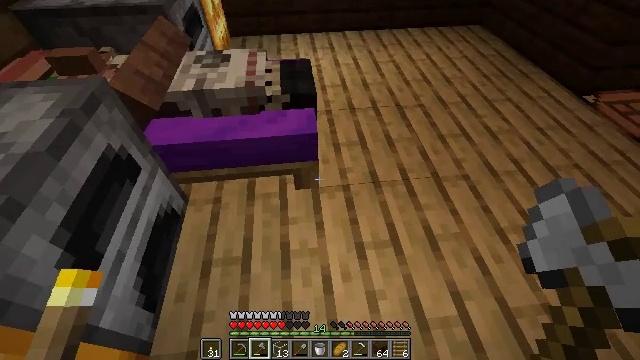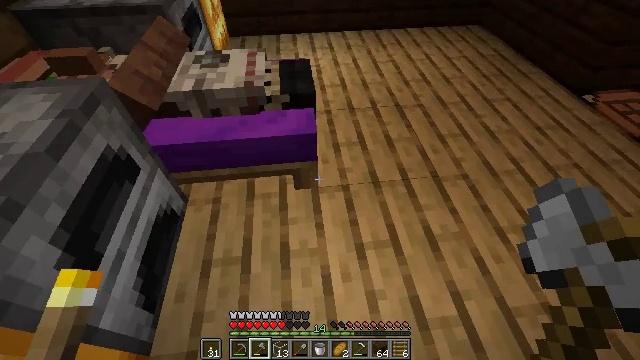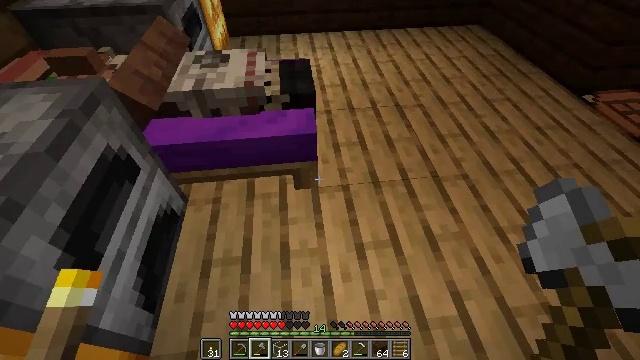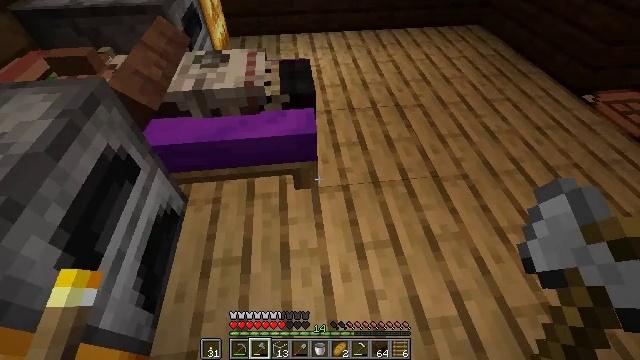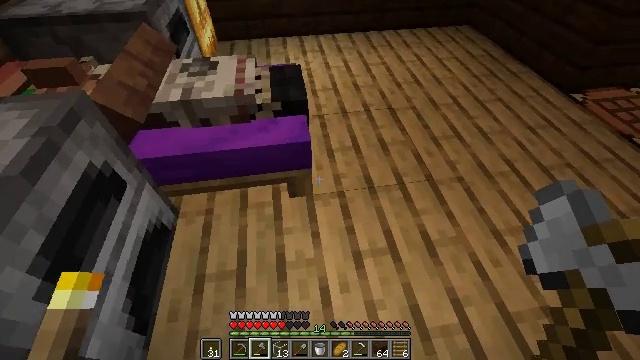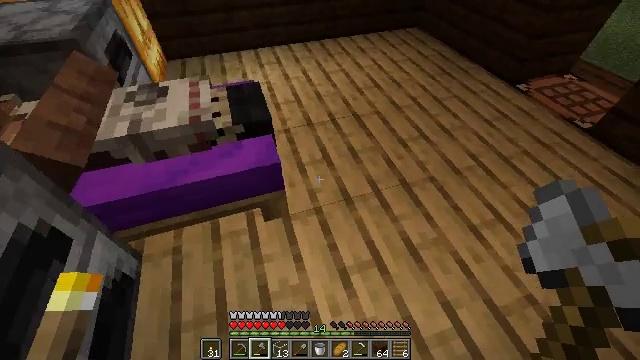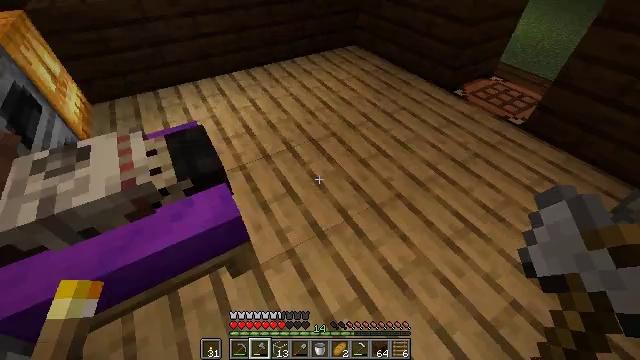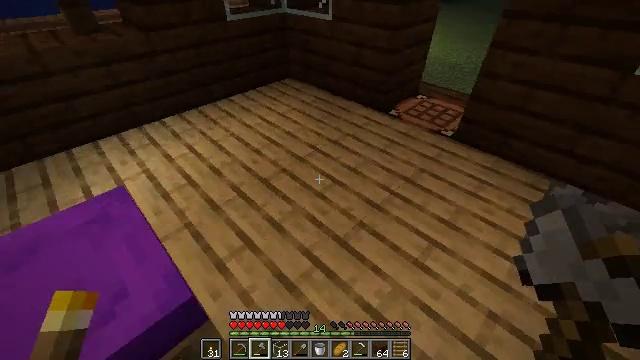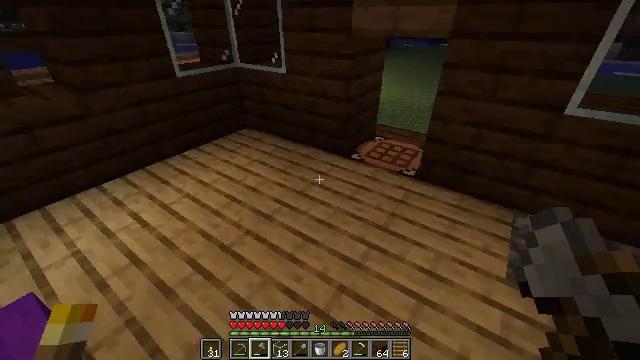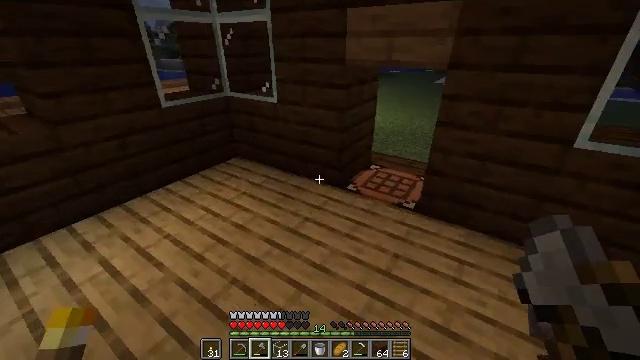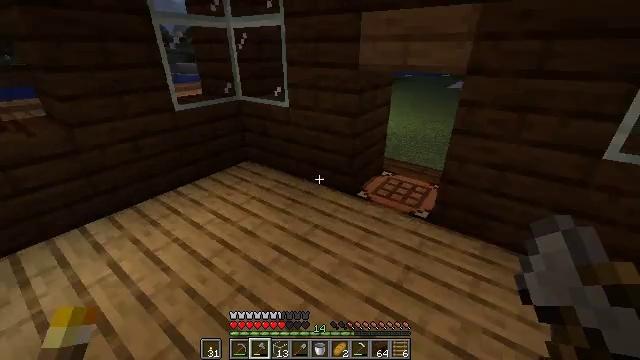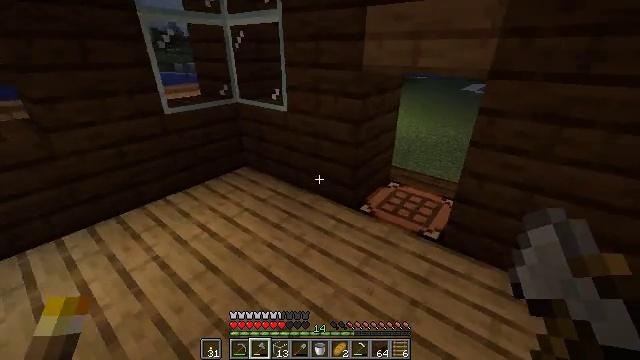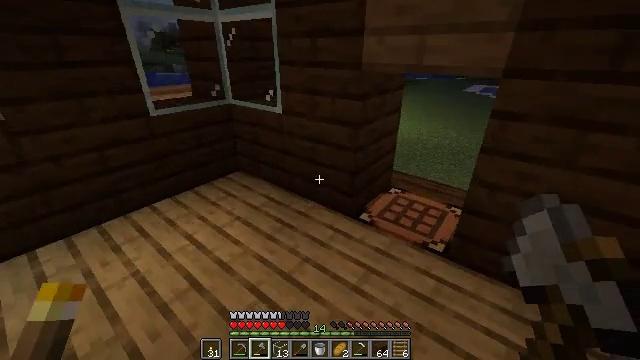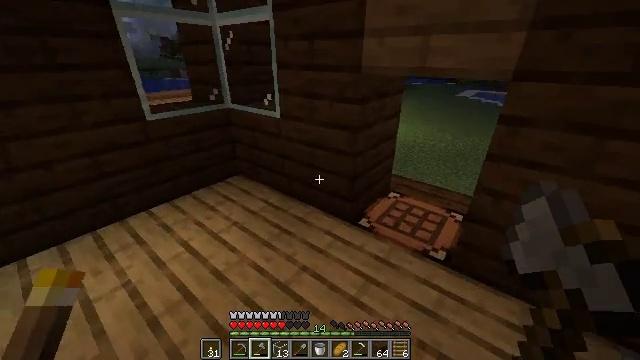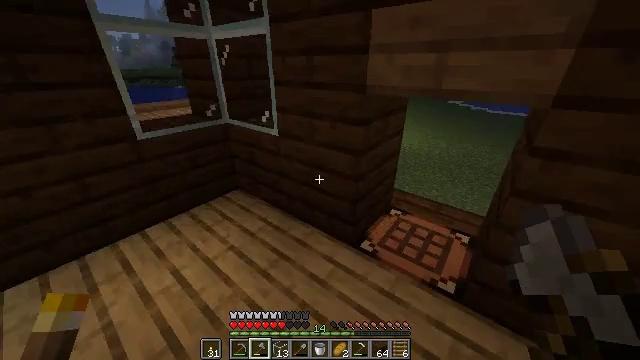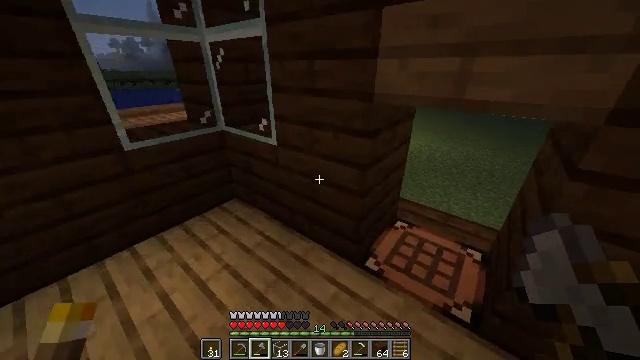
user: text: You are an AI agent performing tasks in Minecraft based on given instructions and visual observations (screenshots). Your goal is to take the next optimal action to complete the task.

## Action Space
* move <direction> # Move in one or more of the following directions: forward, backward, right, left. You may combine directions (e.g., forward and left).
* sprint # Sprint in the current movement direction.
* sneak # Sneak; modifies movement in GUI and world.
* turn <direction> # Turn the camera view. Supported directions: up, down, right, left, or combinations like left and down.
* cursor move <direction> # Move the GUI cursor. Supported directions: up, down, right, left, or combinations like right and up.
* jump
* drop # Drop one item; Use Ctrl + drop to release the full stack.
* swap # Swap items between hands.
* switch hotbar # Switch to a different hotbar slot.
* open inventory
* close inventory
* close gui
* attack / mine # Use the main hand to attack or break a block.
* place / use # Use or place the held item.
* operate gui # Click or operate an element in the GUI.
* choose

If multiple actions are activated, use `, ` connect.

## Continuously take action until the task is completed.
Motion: motion action
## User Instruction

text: Craft multiple cobblestone wall pieces with cobblestone.
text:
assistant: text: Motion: no_op
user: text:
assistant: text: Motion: no_op
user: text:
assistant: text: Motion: no_op
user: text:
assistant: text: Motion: move forward, turn right
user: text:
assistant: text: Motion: move forward, turn right and up
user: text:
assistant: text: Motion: move forward, turn right and up
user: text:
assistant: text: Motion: move forward, turn right and up
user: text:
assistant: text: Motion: move forward, turn right and up
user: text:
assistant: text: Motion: move forward, turn right and up
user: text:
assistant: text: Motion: move forward and move right, turn left
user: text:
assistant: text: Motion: move forward, turn left
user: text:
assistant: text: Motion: move forward, sprint
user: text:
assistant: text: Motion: move forward, sprint
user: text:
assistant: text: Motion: move forward
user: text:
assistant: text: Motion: move forward
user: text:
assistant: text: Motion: move forward, turn right
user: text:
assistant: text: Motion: turn right and down
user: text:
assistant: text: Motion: turn right
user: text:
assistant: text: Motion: turn right and up
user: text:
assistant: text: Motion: turn up
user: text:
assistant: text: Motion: no_op
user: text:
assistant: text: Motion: no_op
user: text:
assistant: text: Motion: move forward
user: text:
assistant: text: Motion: move forward
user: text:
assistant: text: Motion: move forward
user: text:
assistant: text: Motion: move forward, turn right
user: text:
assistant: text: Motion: move forward, turn right
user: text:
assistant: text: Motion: move forward, sneak
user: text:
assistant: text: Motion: move forward, sneak
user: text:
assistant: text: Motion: move forward, sneak